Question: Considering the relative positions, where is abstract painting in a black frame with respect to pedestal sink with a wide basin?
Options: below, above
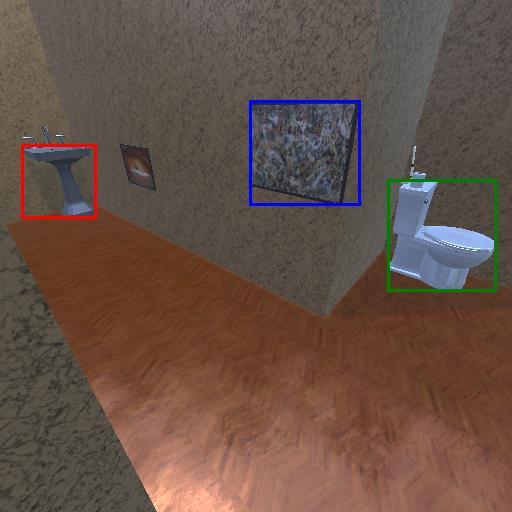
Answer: below